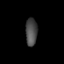
Tissue: prostate
Cell type: Myeloid cells
Senescence score: 0.3609
Nuclear area (px): 317
Mean DAPI intensity: 73.968